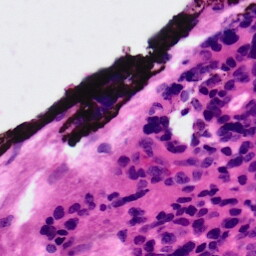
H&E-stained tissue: Ovarian